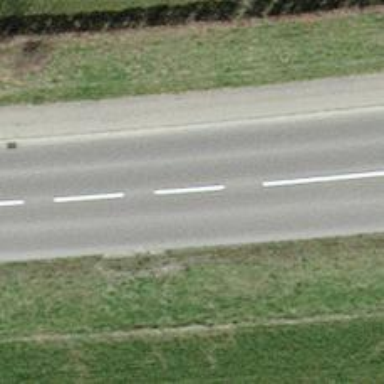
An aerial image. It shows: Tertiary road with asphalt surface. There is left sidewalk with asphalt surface.